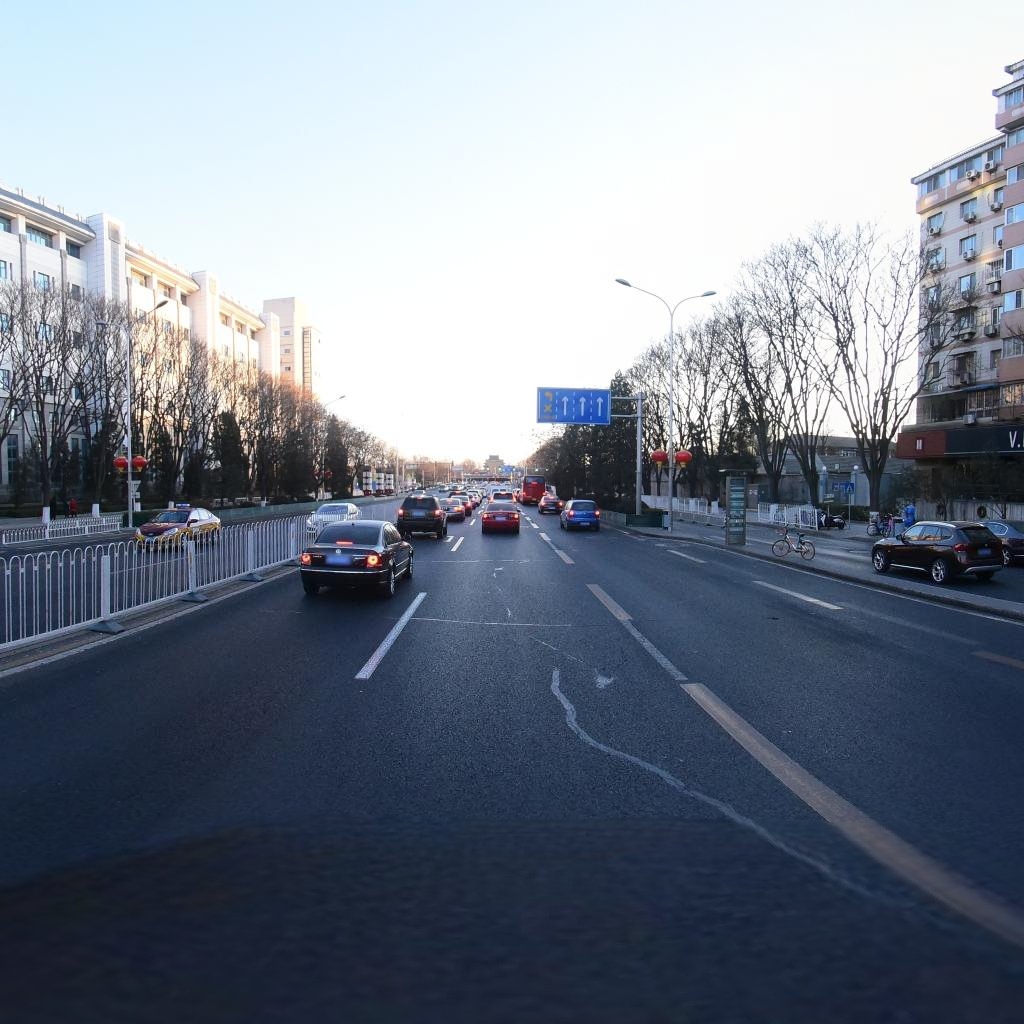
Region: Dongcheng
Road damage annotations: transverse patch, transverse patch, longitudinal patch, longitudinal patch